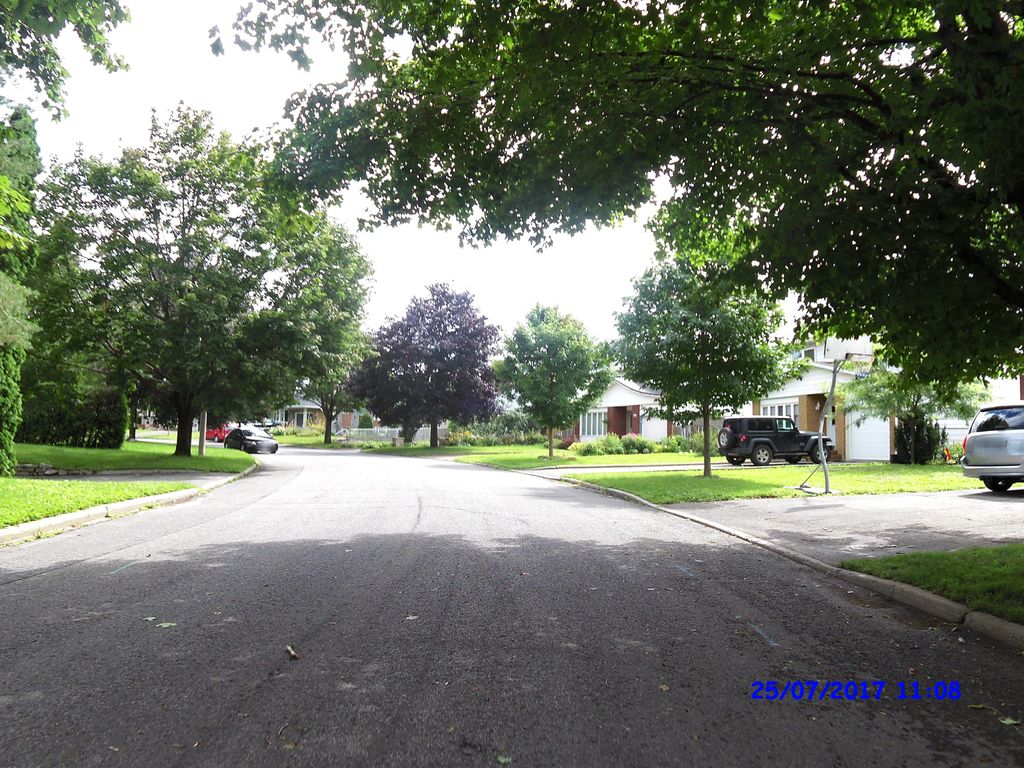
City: ottawa-gatineau